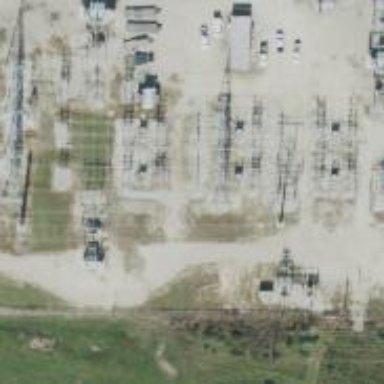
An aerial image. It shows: Switch for power supply.